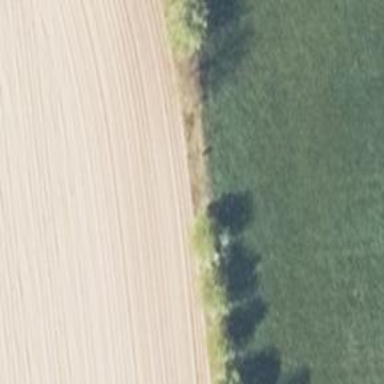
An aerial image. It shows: Row of deciduous broadleaved trees.